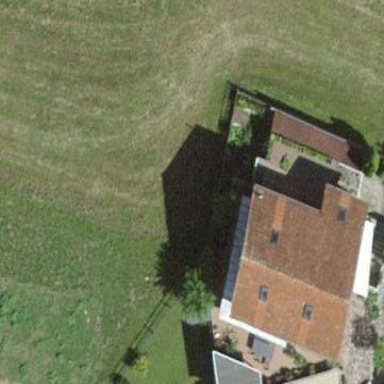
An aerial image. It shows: Simple and straightforward house.